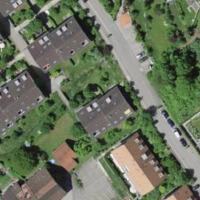
EUNIS habitat code: 54
Species observed at this site:
Corvus corone
Cyanistes caeruleus
Troglodytes troglodytes
Sylvia borin
Dendrocopos major
Passer domesticus
Fringilla coelebs
Buteo buteo
Sylvia atricapilla
Turdus merula
Columba palumbus
Phylloscopus collybita
Erithacus rubecula
Milvus milvus
Pica pica
Motacilla alba